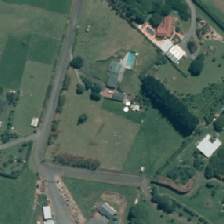
Land cover: urban_build_up